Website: slack
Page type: billing-address
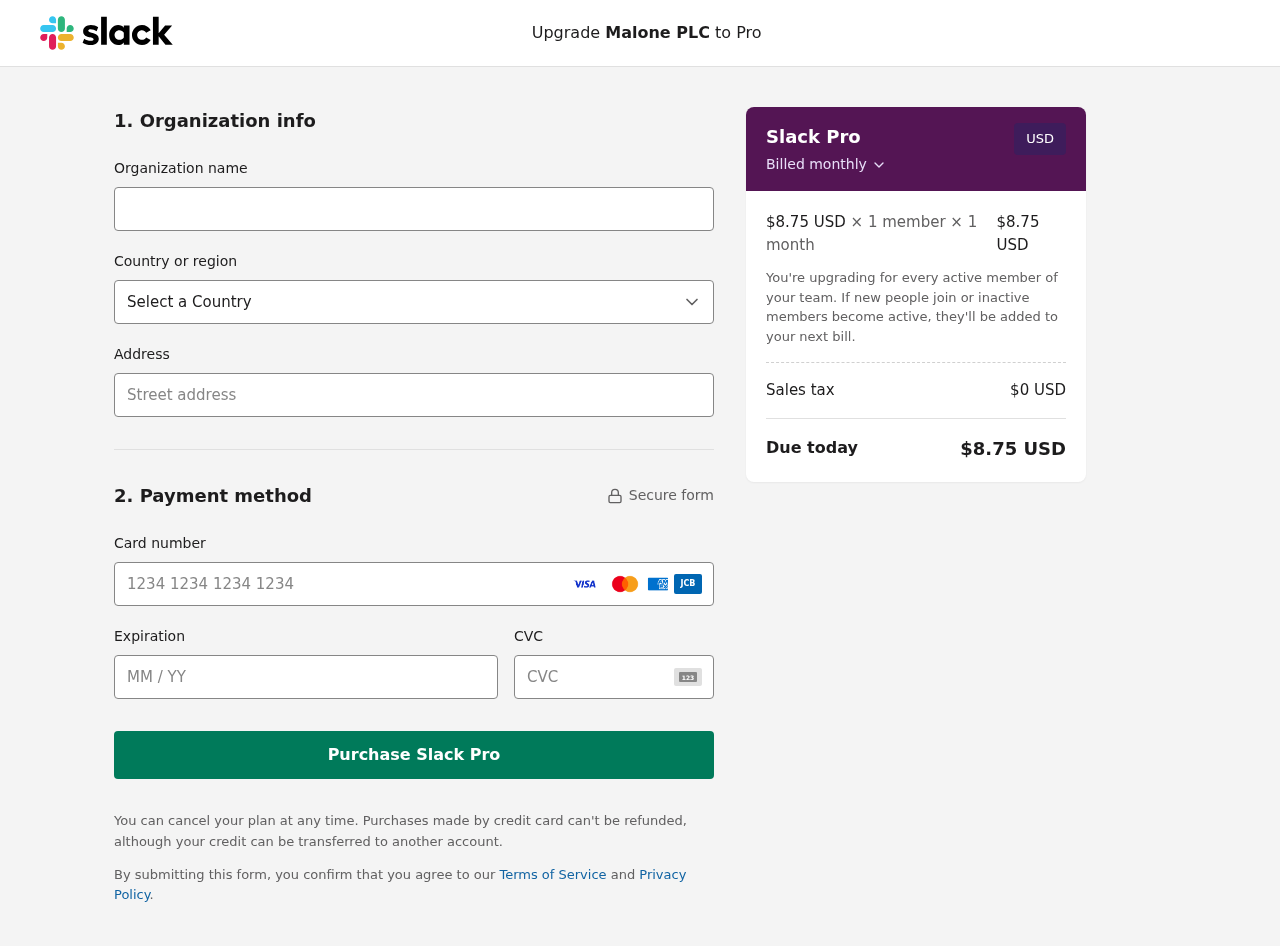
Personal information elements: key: PII_CARD_CVV
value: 621
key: PII_CARD_EXPIRY
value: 12/29
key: PII_CARD_NUMBER
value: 6011 6765 3717 1192
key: PII_COMPANY
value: Malone PLC
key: PII_COUNTRY
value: United States
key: PII_STREET
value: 091 Christy Causeway Apt. 744
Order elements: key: ORDER_PRICE_PER_MEMBER
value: $8.75 USD
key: ORDER_MEMBER_COUNT
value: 1
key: ORDER_MONTH_COUNT
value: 1
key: ORDER_SUBTOTAL
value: $8.75 USD
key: ORDER_TAX
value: $0
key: ORDER_TOTAL
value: $8.75 USD